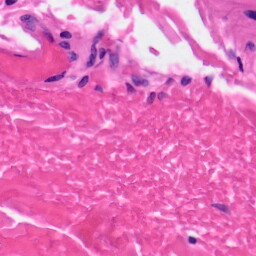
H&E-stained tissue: Skin